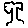
Label: tree